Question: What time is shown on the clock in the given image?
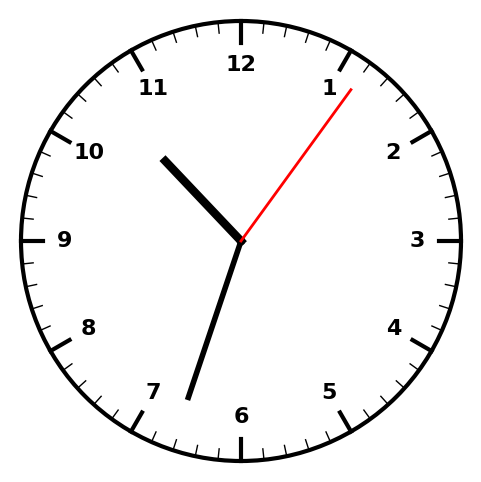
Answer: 10:33:06